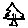
Label: tree